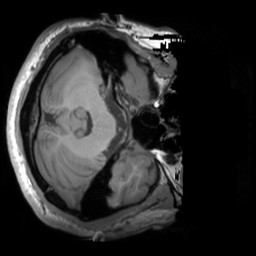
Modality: T1w
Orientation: axial
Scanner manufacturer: siemens
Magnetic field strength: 3 T
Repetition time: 1.9 s
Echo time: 0.00267 s